Interaction volume radius: 10 \u00c5
Interaction volume height: 10 \u00c5
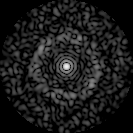
Disorder parameter: 0.8274